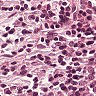
Metastatic tissue present: no